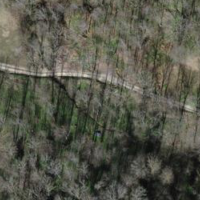
EUNIS habitat code: 41
Species observed at this site:
Daphne laureola